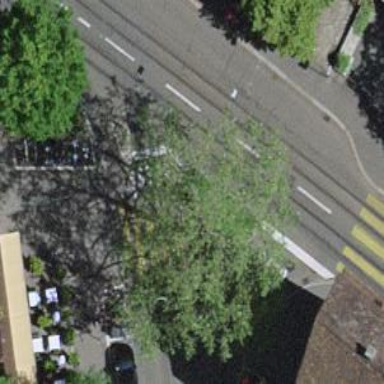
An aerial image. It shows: Residential road with asphalt surface. There is cycleway on the opposite lane.